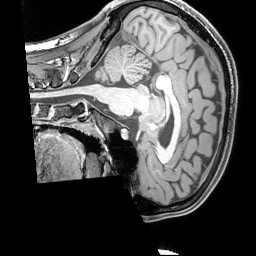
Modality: T1w
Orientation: sagittal
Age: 21
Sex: female
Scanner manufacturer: siemens
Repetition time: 2.3 s
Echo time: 0.00226 s